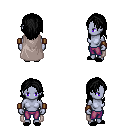
a pixel art fantasy rpg character, female body template, dark elf, purple skin, gray cape, magenta pants, black long hairstyle, leather bracers, black slippers, four views (front, back, left, right), 2x2 character sprite sheet, small pixel art, hard edges, no anti-aliasing